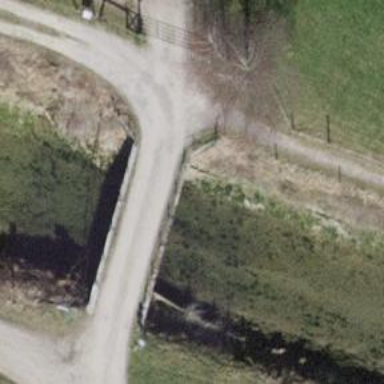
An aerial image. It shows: Track road with unpaved surface that includes bridge of grade2.